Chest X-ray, PA view. Patient: 25 years old, sex M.
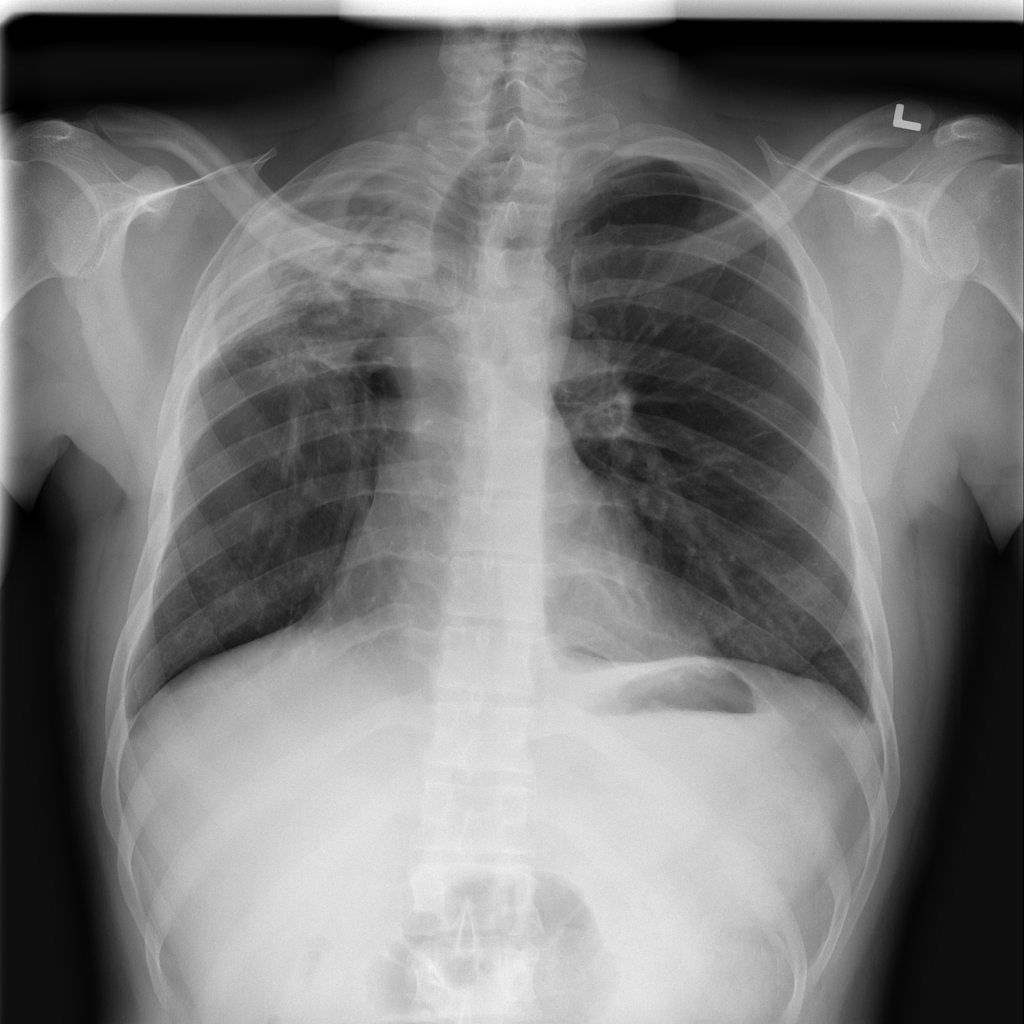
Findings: Atelectasis, Fibrosis